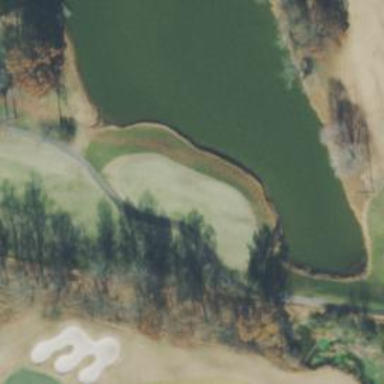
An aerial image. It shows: Golf cartpath that is also road path.